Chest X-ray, PA view. Patient: 29 years old, sex M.
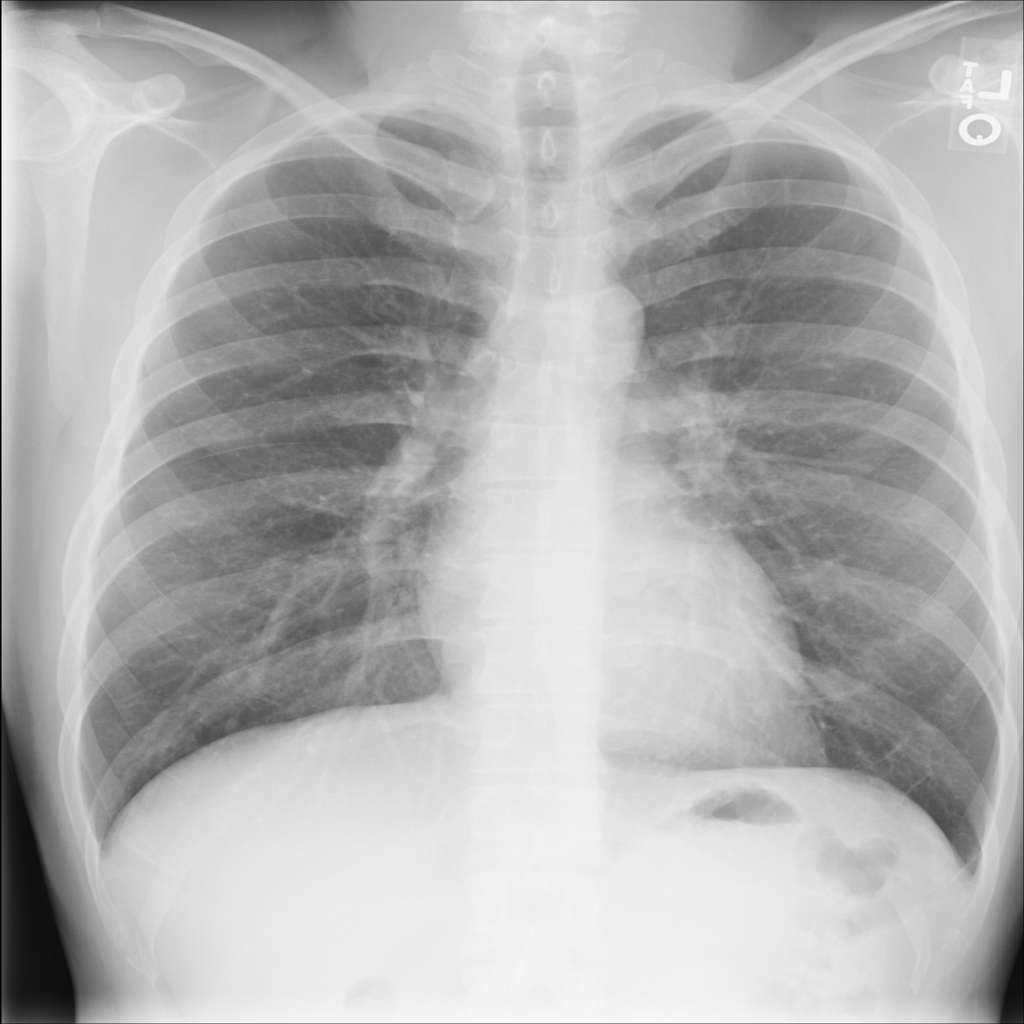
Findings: No Finding